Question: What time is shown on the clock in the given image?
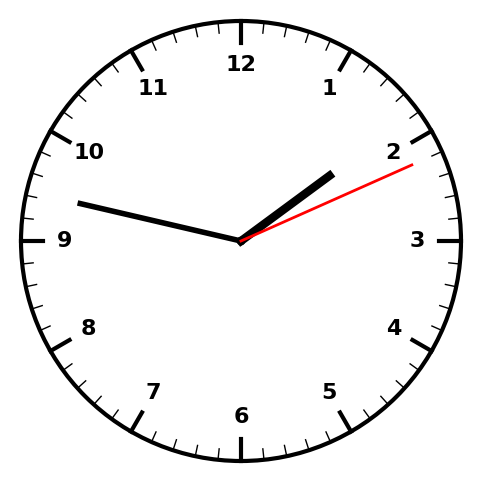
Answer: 01:47:11